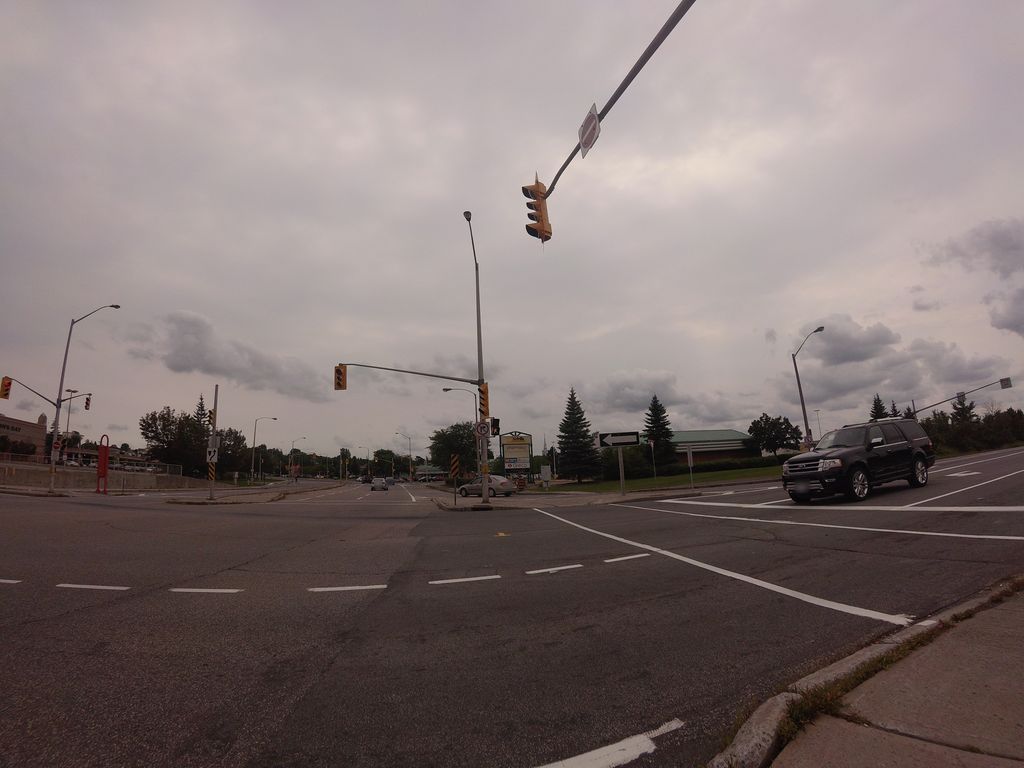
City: ottawa-gatineau